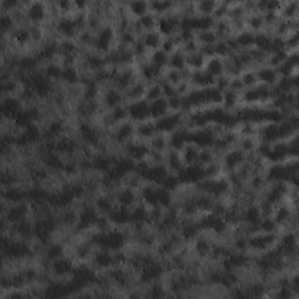
Label: non_frost